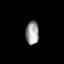
Tissue: prostate
Cell type: Fibroblasts
Senescence score: 0.7201
Nuclear area (px): 300
Mean DAPI intensity: 157.757